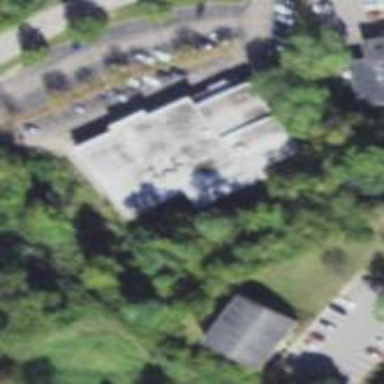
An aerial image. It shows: Commercial building located near sports center focused on athletics.